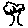
Label: tree